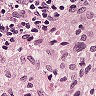
Metastatic tissue present: no